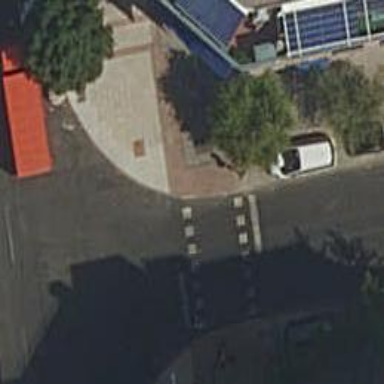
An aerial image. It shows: Road crossing with traffic signals.